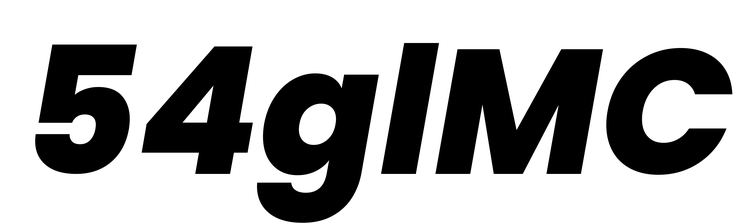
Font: Poppins-ExtraBoldItalic